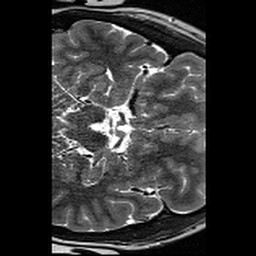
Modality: T2w
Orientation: axial